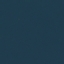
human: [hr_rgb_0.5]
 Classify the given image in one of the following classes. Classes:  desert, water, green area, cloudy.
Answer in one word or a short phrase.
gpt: water